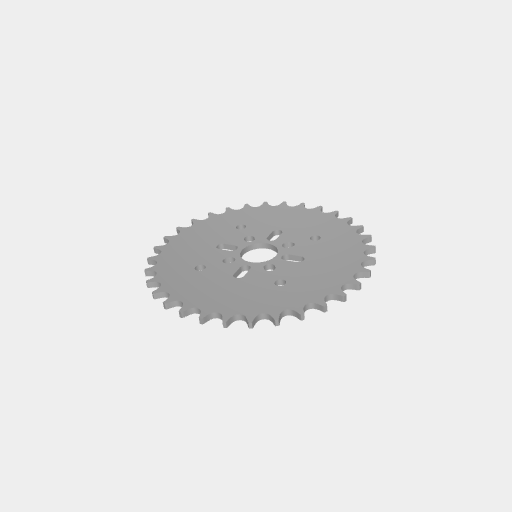
Part: HubMountAcetalSprocket32T